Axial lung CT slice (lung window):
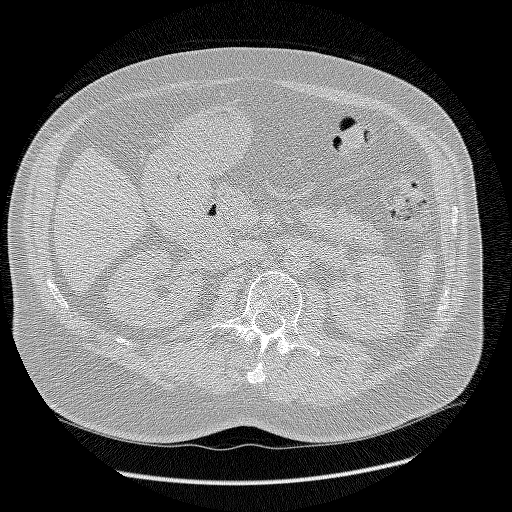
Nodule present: no